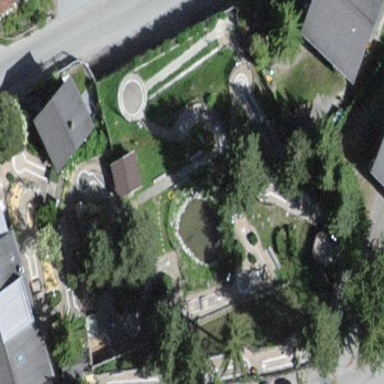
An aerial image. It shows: Miniature golf course.